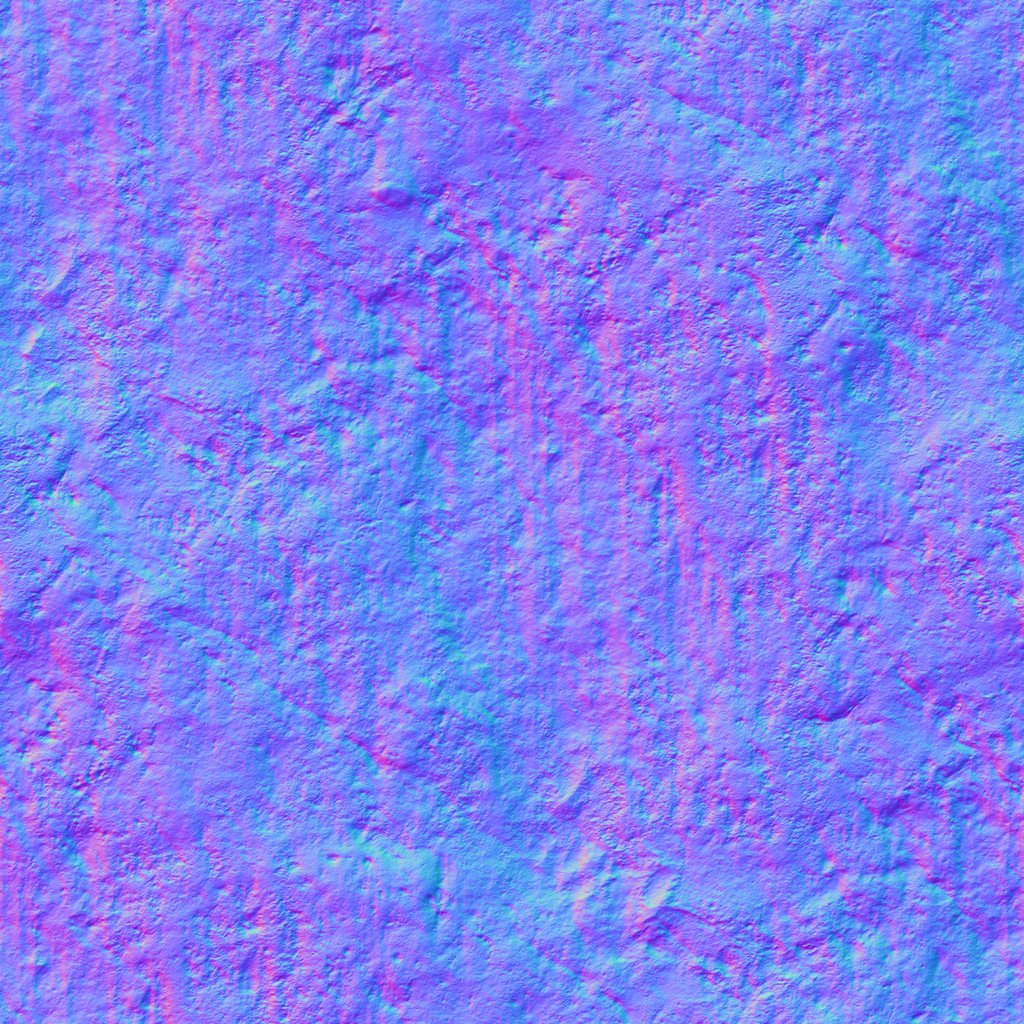
Texture map type: NormalDX